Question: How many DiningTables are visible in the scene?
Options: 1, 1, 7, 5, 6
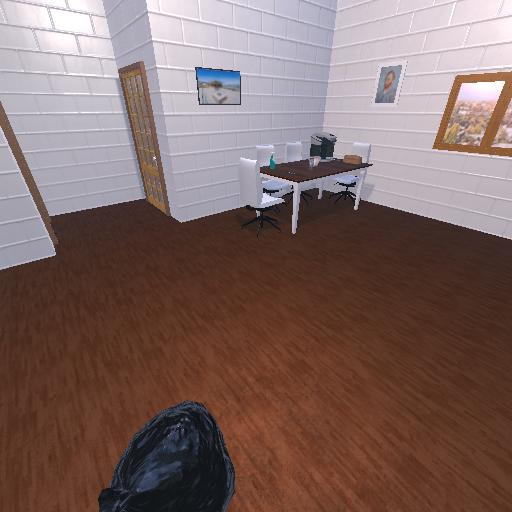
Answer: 1